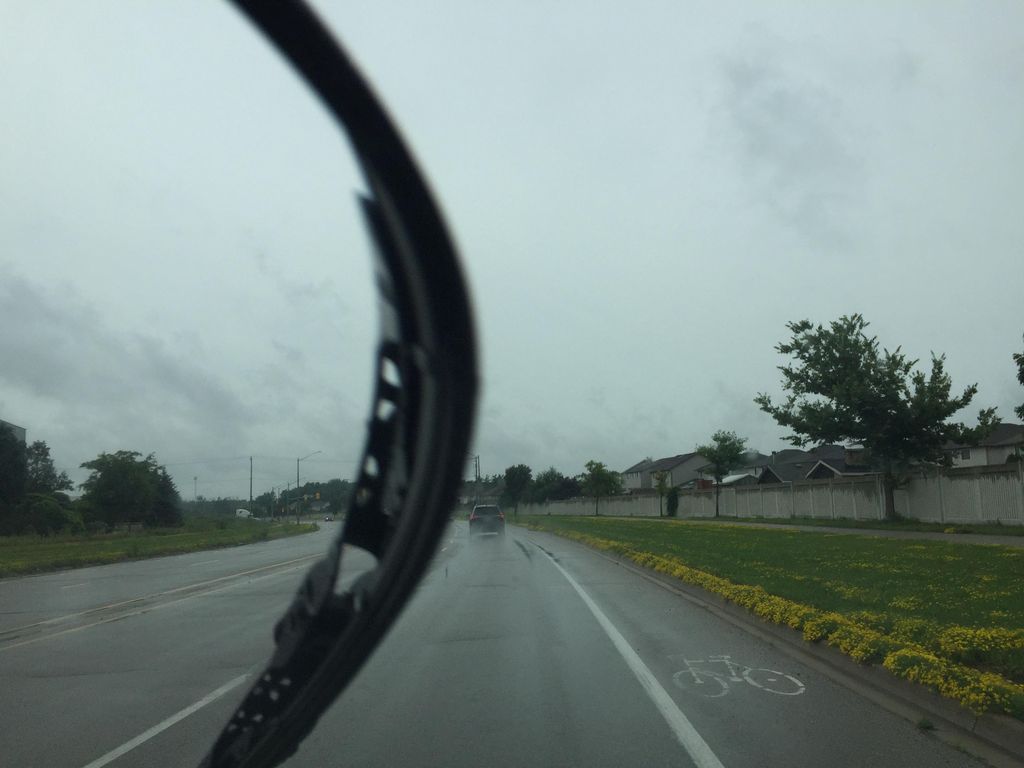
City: kitchener-waterloo